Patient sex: F
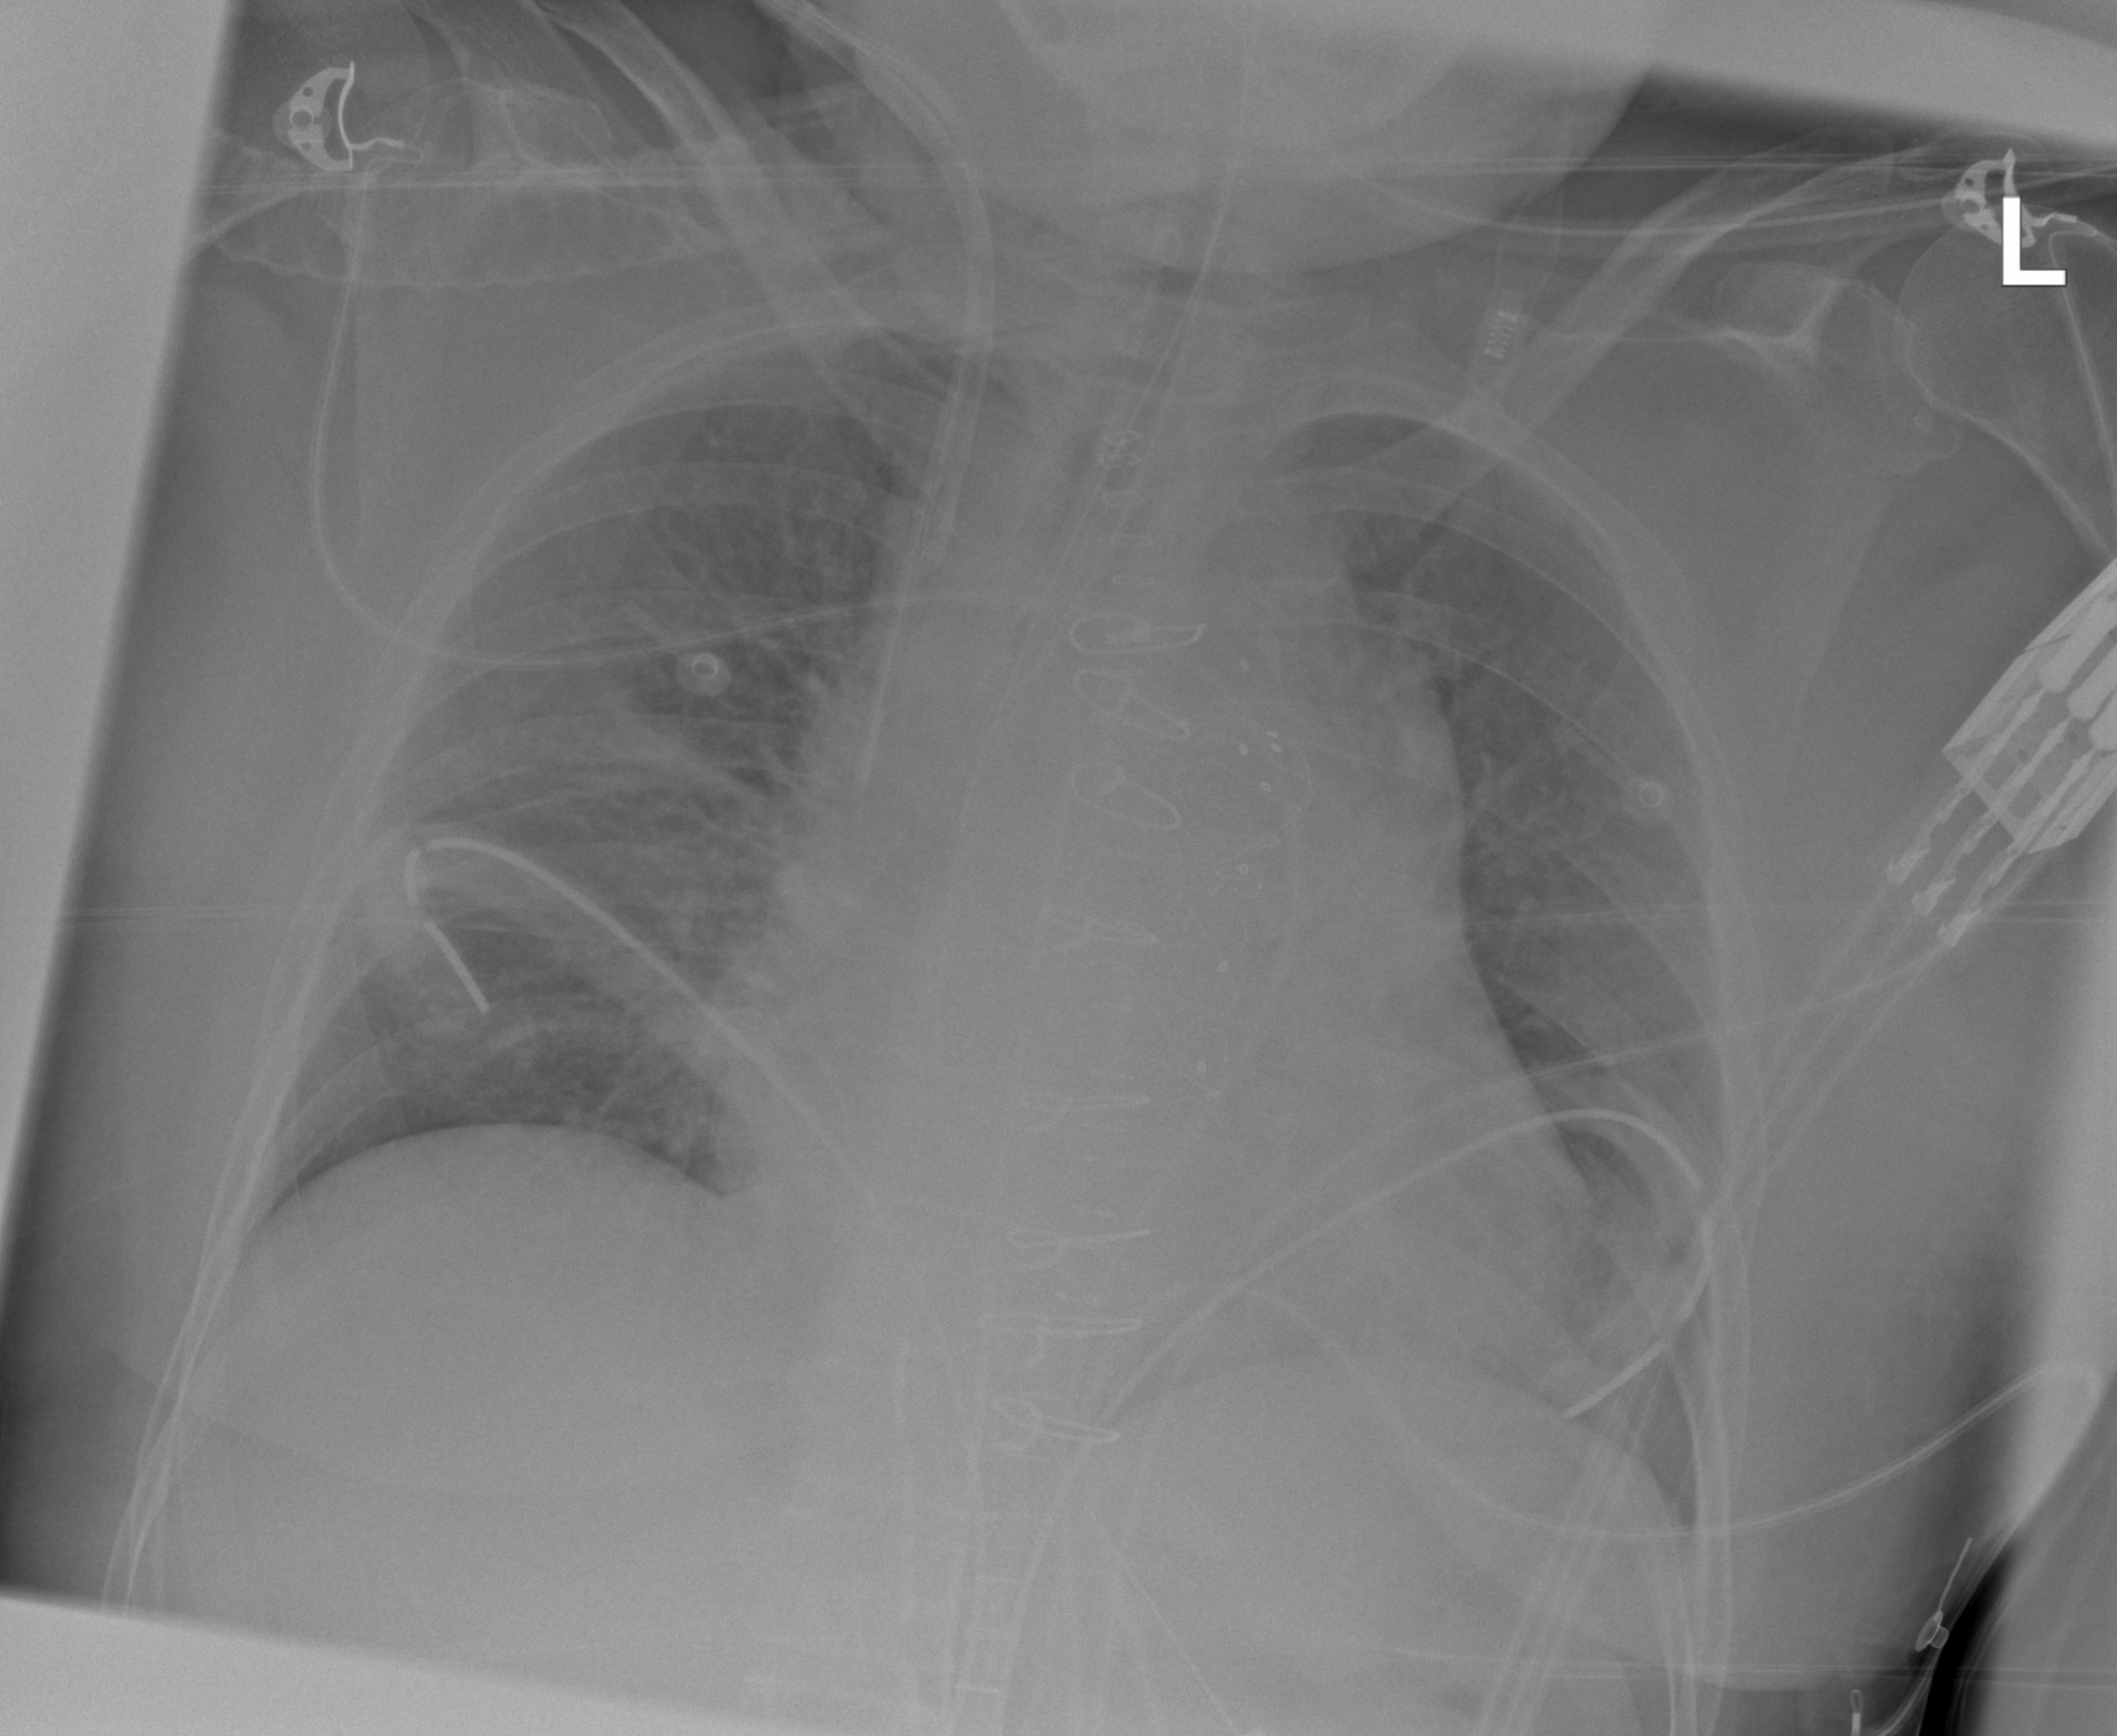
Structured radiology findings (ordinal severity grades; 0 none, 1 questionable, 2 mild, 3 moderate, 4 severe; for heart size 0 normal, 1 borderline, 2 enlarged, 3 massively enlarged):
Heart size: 2
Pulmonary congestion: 2
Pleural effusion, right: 0
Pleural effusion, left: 0
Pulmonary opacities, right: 0
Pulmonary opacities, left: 0
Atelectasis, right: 0
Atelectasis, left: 2